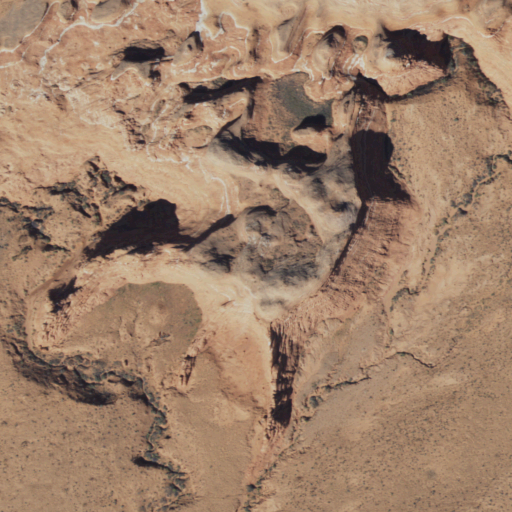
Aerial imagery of mountain in Arizona named White Horse Butte containing only shrub